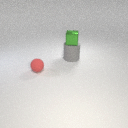
small green metal cube above large gray rubber cylinder